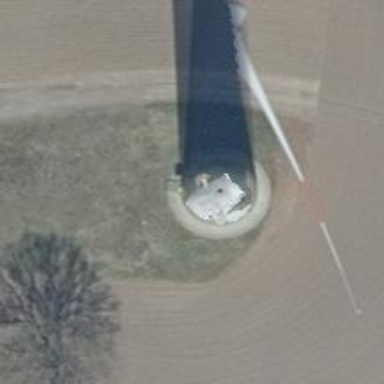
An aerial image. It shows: Wind generator using wind turbines of horizontal axis.